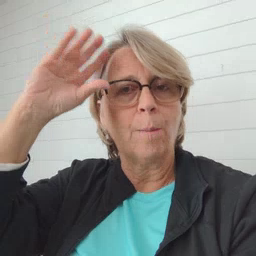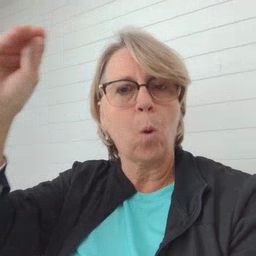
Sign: cowboy